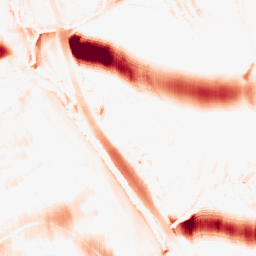
Category: morphological
Decomposition family: morphological_ellipse
Decomposition parameters: operation: opening
width: 50
height: 20
Upsampling method: sinc_hamming
Upsampling parameters: scale: 2
kernel_size: 16
Upsampling scale: 2